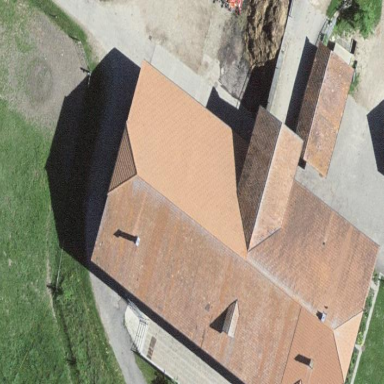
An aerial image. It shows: Farm building.